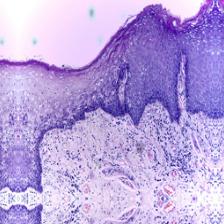
Diagnosis: Normal